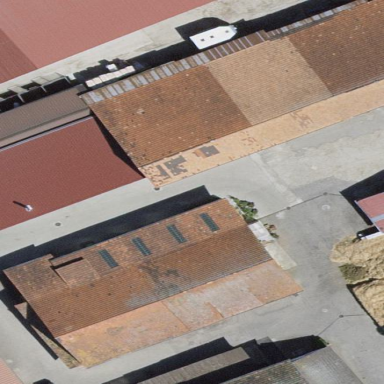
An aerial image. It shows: Stable building.